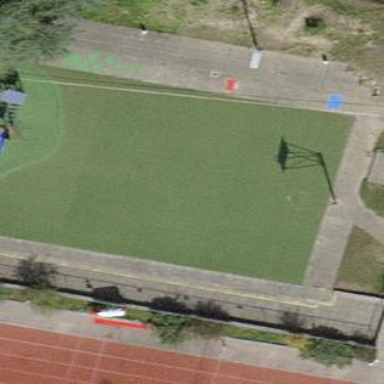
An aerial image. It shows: Basketball court on pitch.